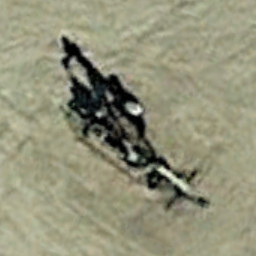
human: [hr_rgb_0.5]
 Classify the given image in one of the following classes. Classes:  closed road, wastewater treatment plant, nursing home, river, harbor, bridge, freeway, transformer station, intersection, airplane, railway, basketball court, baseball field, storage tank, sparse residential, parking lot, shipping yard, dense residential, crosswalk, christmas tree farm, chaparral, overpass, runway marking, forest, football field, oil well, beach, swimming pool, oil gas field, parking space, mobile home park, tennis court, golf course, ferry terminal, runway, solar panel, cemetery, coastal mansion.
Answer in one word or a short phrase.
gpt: oil well